Question: Count the number of objects in the diagram.
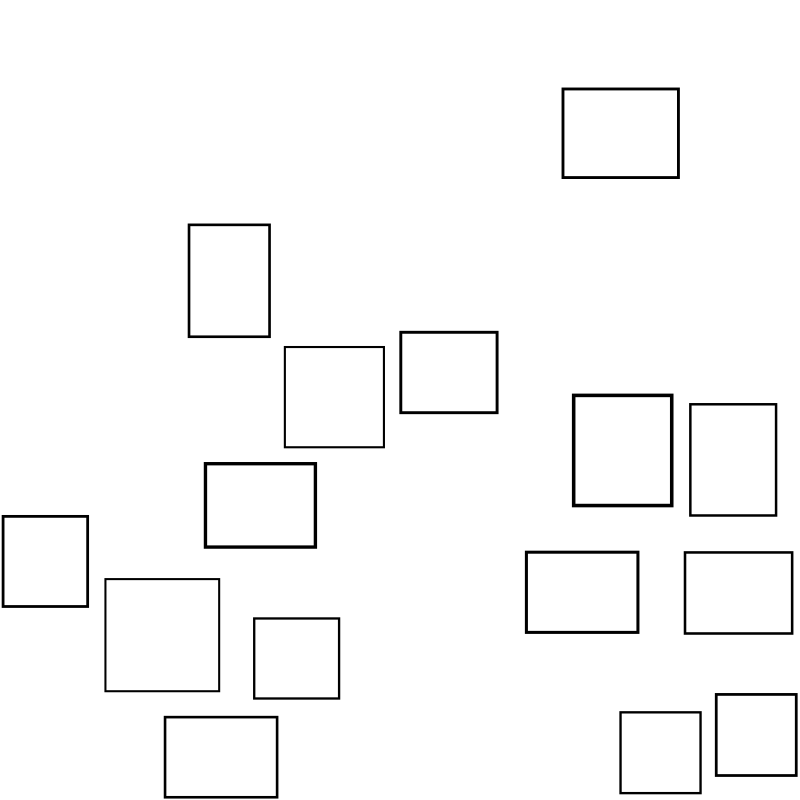
Answer: 15